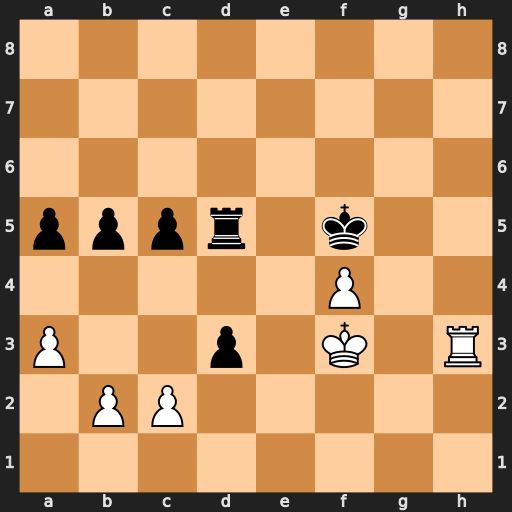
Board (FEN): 8/8/8/pppr1k2/5P2/P2p1K1R/1PP5/8
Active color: w
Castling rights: -
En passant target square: -
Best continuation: Rh5+ Ke6 Rxd5 Kxd5 cxd3